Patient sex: M
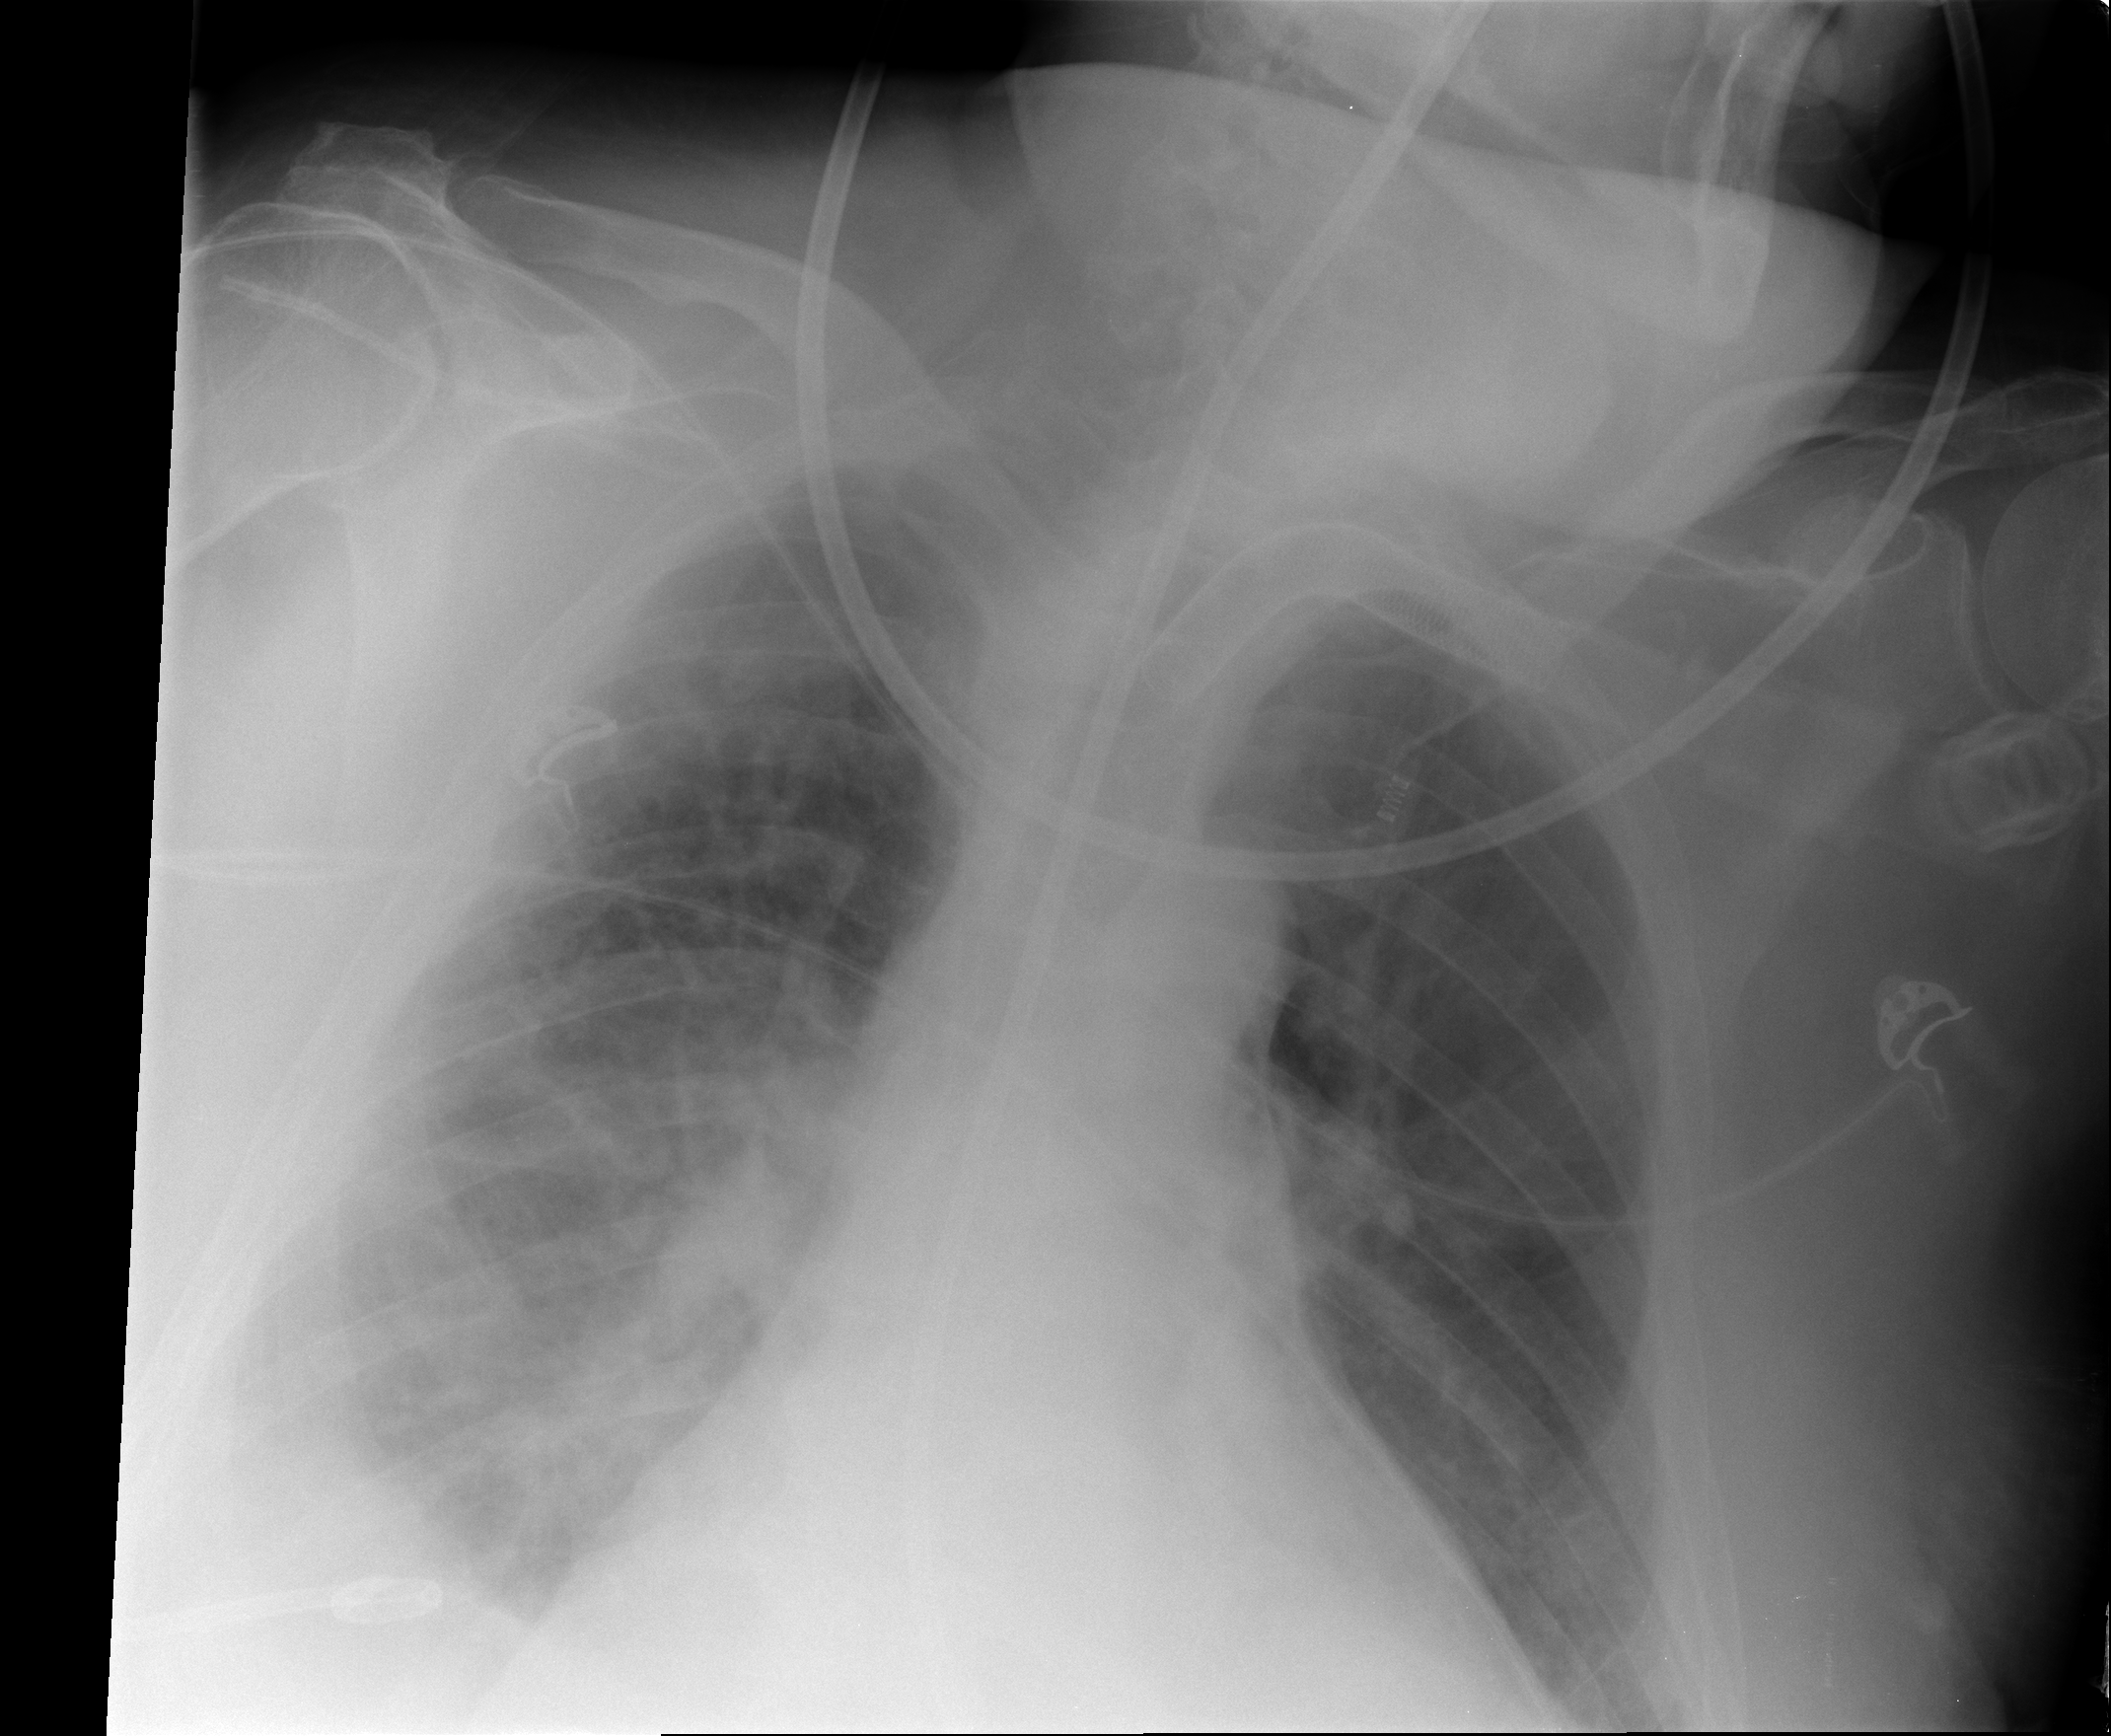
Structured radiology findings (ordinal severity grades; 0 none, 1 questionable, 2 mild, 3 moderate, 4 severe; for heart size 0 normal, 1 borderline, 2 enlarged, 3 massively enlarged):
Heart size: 2
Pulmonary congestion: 3
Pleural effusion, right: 2
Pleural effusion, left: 0
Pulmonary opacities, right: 0
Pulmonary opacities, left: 0
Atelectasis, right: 0
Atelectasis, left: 0